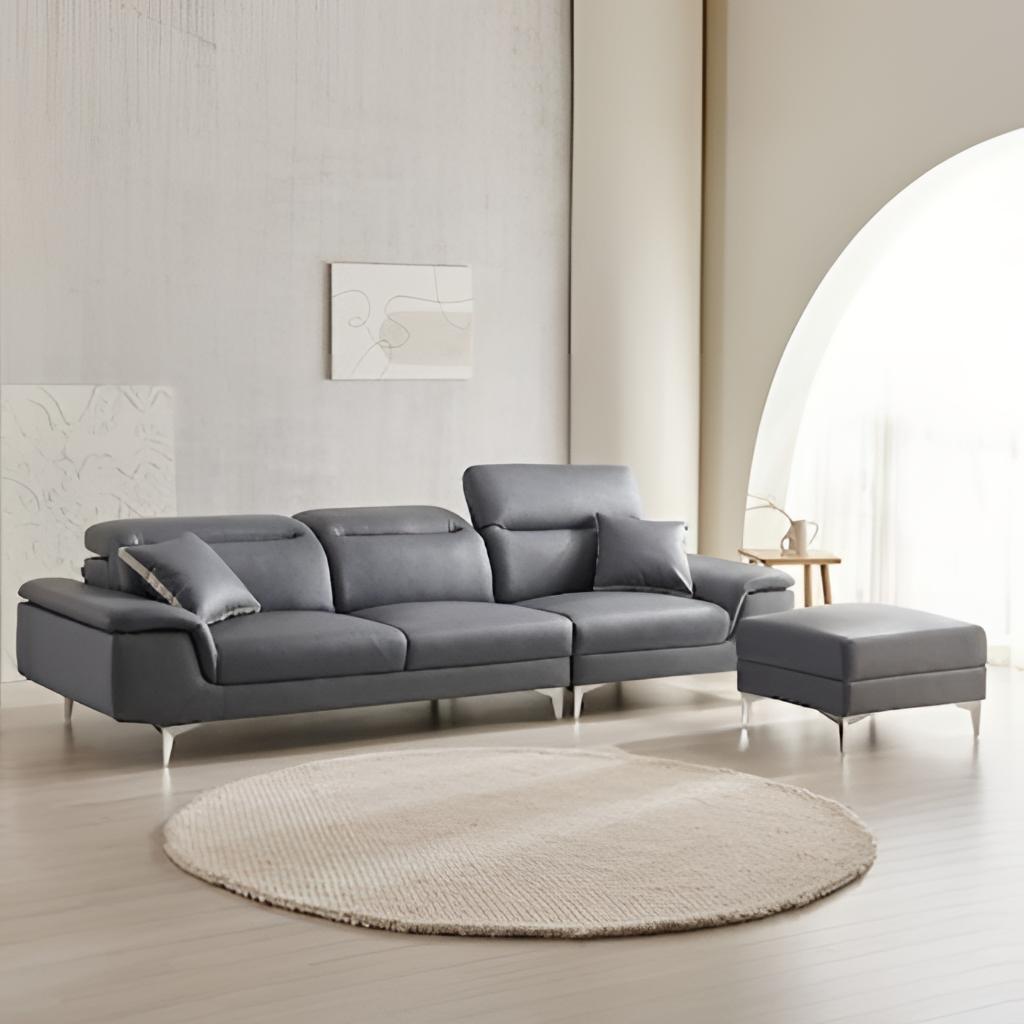
living room, leather sectional sofa, beige wood flooring, with plank pattern, minimalist, beige paint wallpaper, with solid pattern